Field crop: maize
Growth stage: 2
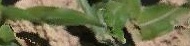
Species: maize